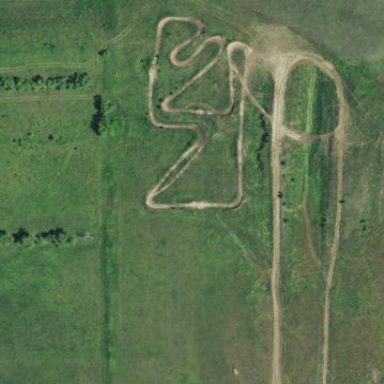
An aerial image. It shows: Raceway road with dirt surface.